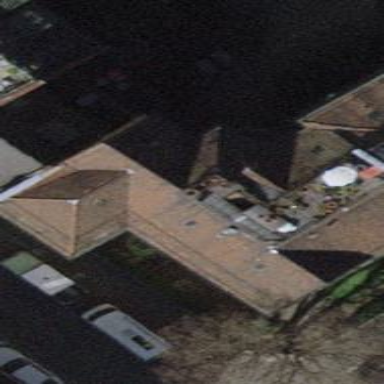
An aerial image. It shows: Apartments housed in building with gambrel roof.